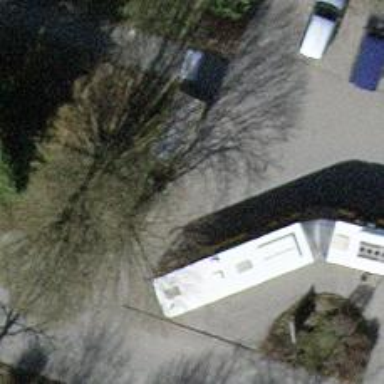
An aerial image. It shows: Bus stop with sheltered platform for public transport.